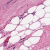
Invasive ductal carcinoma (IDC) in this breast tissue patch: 0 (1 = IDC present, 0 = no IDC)